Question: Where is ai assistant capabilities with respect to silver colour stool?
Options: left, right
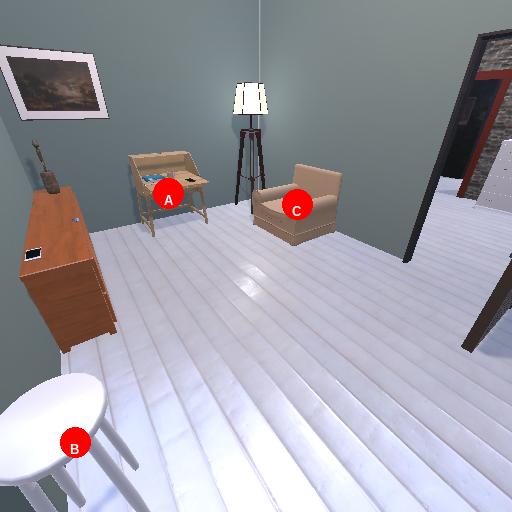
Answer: left